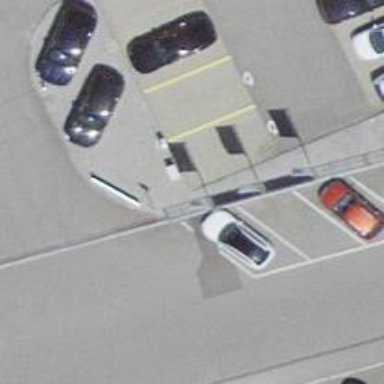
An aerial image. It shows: Charging station.